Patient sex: M
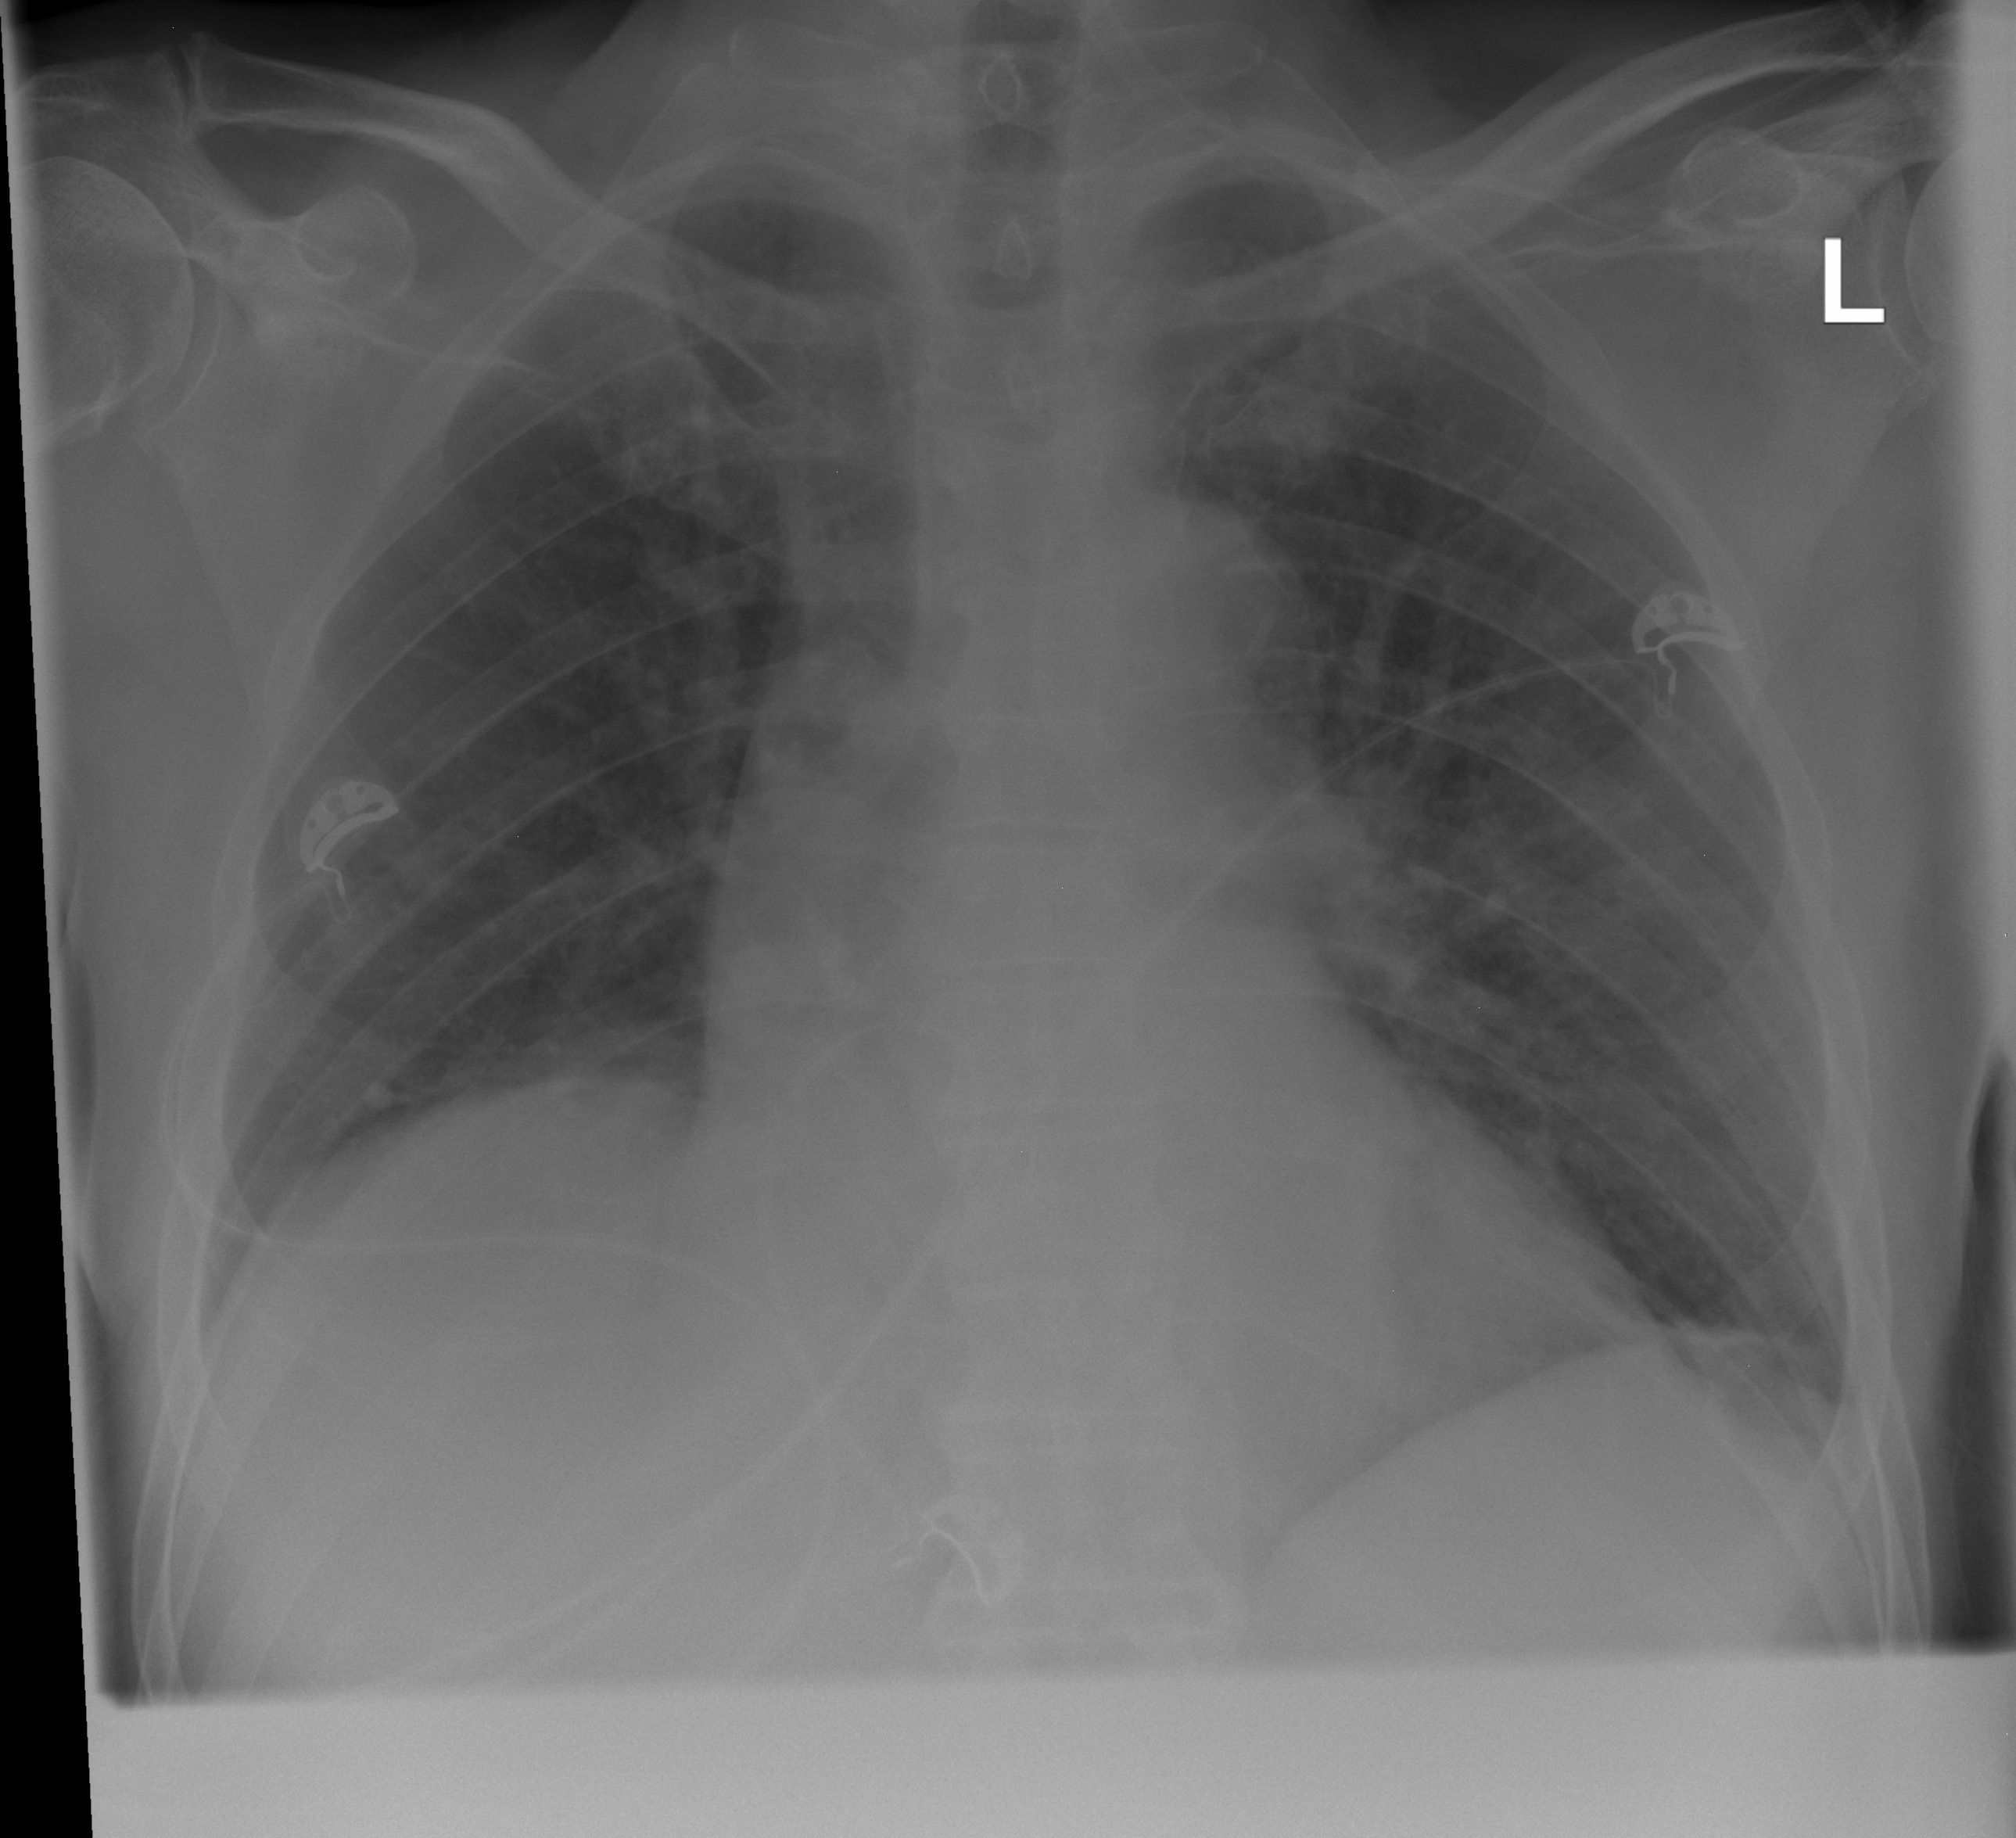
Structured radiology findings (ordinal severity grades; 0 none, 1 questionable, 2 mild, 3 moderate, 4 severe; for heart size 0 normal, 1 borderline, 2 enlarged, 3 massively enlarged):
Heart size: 1
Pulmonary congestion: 0
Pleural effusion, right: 0
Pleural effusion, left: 0
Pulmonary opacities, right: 0
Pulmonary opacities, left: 2
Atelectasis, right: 0
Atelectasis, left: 2